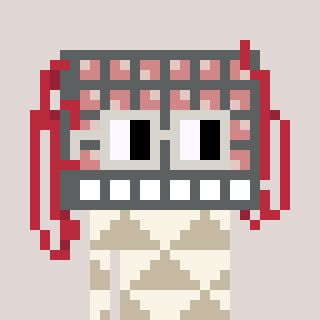
a pixel art character with square light gray glasses, a turing-shaped head and a bege-colored body on a warm background